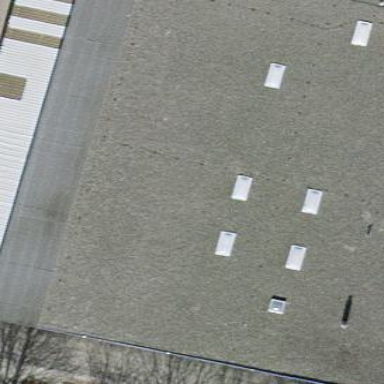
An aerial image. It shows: Industrial building.